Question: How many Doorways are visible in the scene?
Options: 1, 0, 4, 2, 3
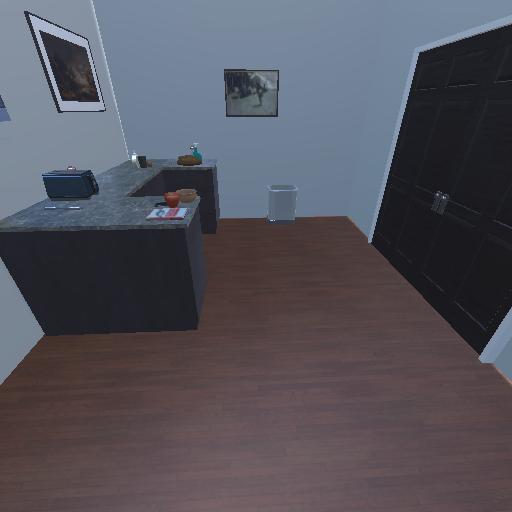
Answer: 1